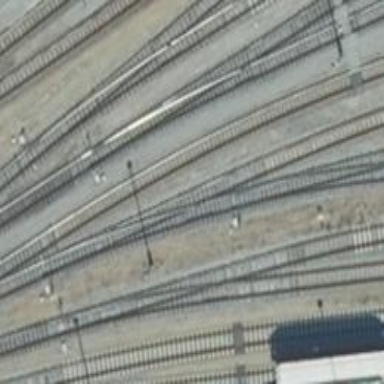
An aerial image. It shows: Railway yard.